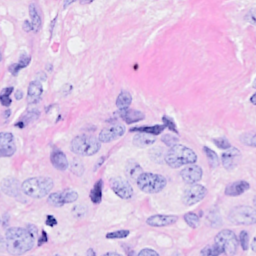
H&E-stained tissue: Breast